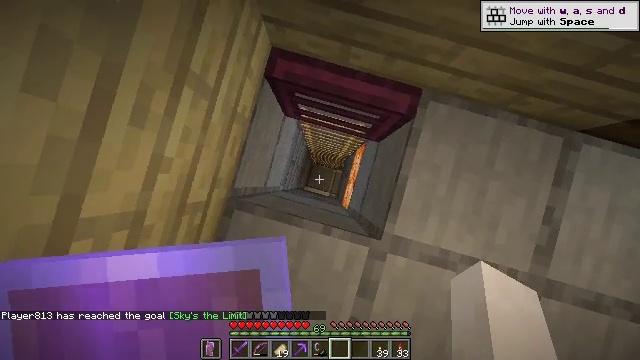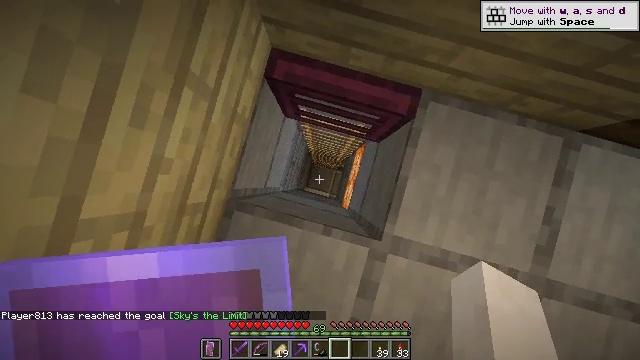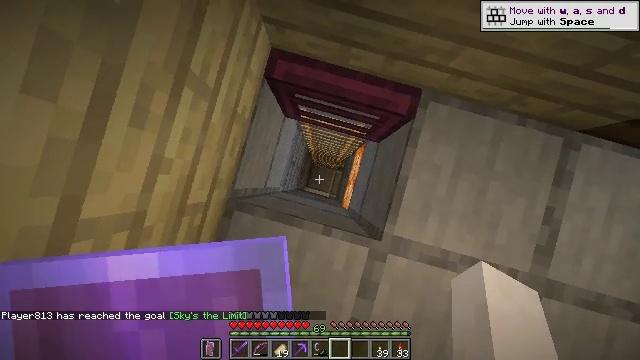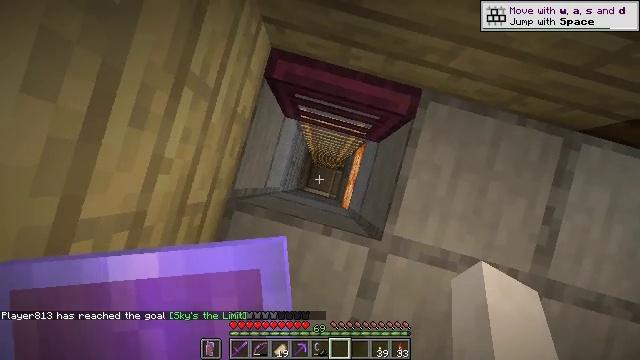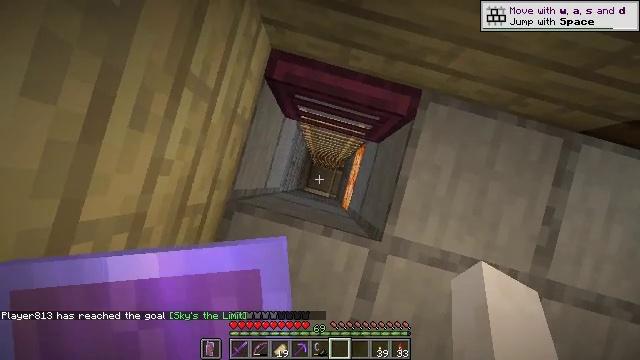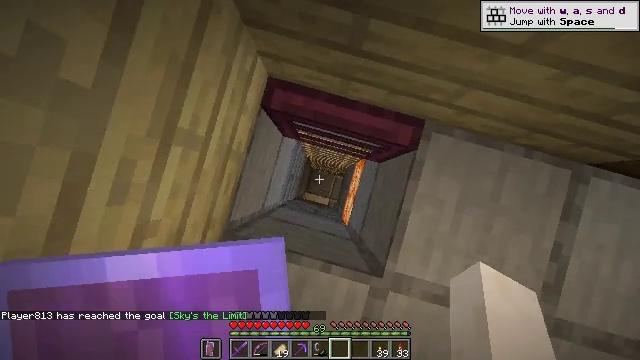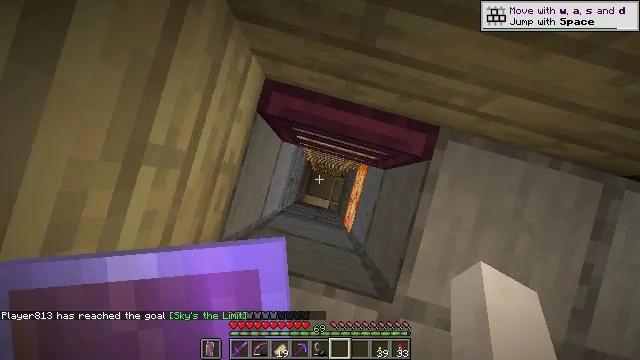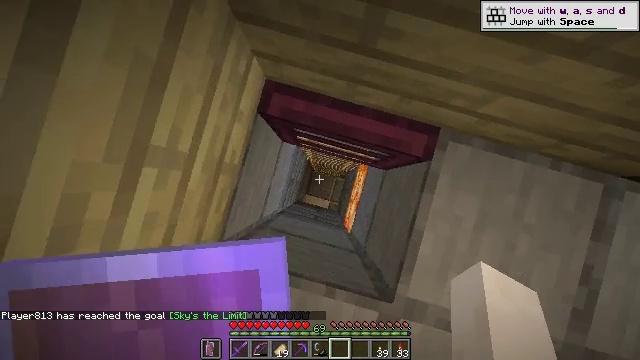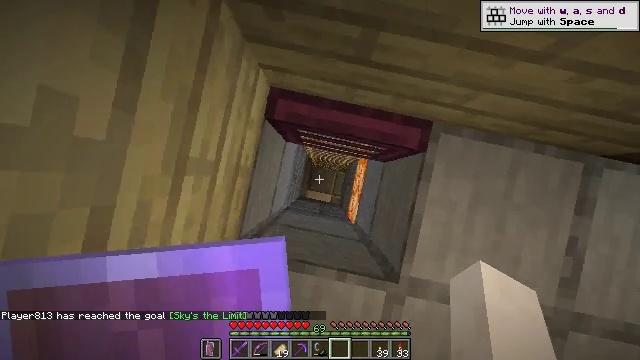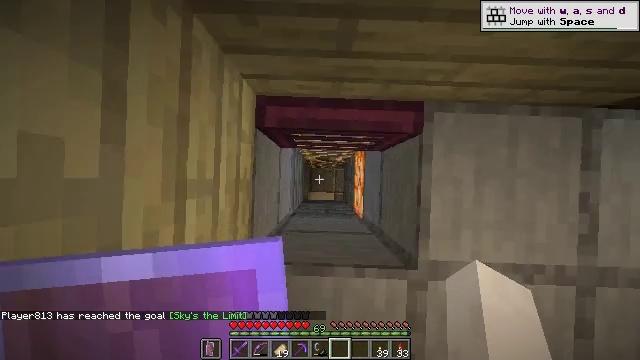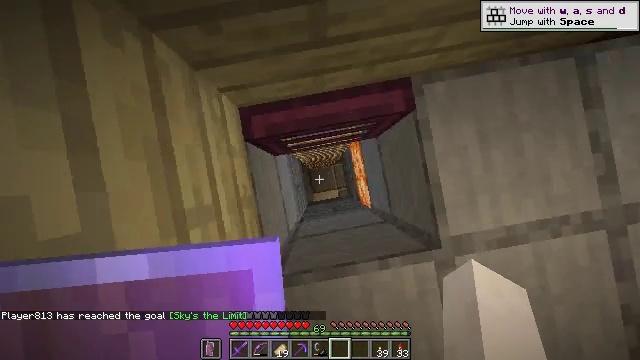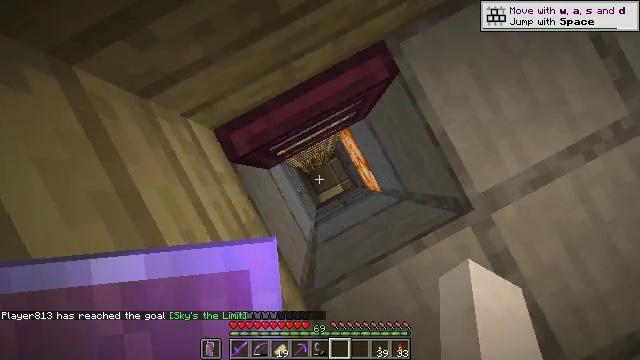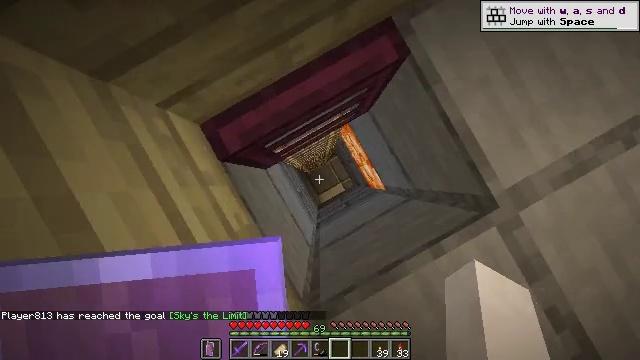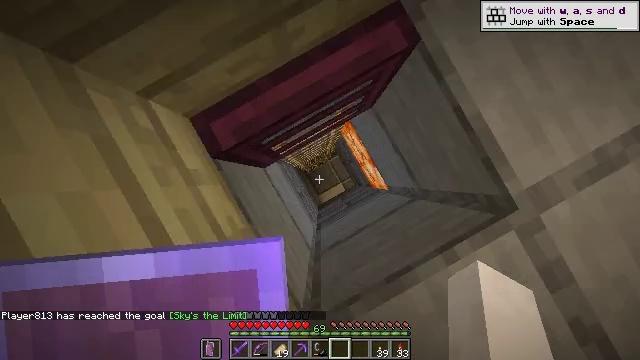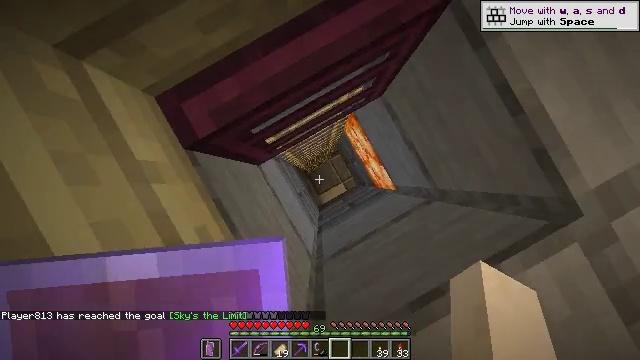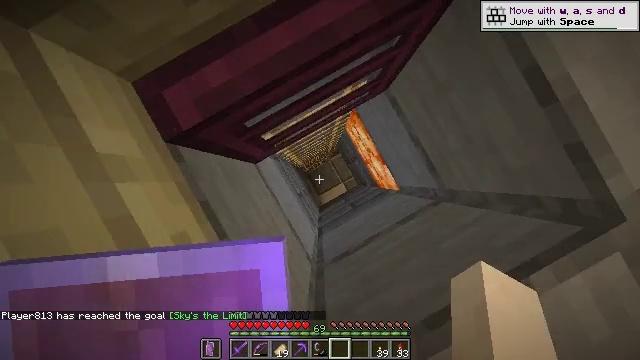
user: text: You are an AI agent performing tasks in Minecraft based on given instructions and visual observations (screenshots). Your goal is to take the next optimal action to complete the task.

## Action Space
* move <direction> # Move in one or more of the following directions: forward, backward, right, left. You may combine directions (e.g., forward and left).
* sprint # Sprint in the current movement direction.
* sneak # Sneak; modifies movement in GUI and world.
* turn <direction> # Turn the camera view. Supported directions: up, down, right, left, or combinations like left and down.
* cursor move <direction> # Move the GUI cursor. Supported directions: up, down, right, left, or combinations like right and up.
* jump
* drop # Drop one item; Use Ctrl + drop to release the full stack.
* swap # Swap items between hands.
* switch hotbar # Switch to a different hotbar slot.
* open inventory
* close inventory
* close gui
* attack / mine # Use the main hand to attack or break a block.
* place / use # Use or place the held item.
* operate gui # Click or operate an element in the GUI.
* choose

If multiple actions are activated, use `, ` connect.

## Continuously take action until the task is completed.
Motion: motion action
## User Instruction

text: Gather glowstone for crafting.
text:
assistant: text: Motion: no_op
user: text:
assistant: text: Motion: no_op
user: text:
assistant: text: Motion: no_op
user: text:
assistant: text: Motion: move forward
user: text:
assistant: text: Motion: move forward
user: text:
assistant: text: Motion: no_op
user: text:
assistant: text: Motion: no_op
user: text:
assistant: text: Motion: turn right and down
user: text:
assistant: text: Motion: turn right and down
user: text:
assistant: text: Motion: turn right and down
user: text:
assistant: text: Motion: turn right and down
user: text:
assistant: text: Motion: turn right
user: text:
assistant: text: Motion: no_op
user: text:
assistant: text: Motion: no_op
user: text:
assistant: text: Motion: no_op
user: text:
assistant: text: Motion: no_op
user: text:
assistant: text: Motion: no_op
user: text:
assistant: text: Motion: no_op
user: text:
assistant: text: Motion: no_op
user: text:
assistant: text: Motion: no_op
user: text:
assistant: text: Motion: no_op
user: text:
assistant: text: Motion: no_op
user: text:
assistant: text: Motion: no_op
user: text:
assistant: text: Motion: no_op
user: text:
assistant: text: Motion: no_op
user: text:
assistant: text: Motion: no_op
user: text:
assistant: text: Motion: no_op
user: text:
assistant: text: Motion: no_op
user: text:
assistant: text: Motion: turn right and up
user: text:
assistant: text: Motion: turn right and up